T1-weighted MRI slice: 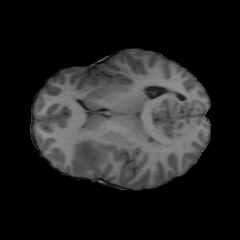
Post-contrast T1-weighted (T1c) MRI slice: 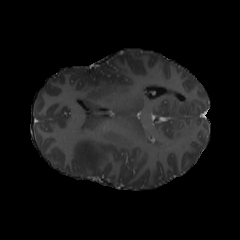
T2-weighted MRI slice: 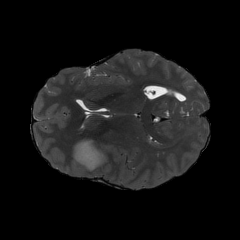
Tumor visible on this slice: yes